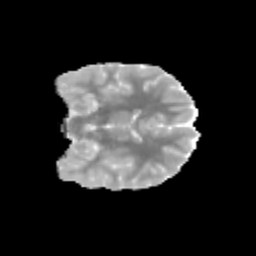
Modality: MD
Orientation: coronal
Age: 10
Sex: female
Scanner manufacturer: siemens
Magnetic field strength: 3 T
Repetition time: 3.8 s
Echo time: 0.07 s